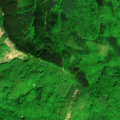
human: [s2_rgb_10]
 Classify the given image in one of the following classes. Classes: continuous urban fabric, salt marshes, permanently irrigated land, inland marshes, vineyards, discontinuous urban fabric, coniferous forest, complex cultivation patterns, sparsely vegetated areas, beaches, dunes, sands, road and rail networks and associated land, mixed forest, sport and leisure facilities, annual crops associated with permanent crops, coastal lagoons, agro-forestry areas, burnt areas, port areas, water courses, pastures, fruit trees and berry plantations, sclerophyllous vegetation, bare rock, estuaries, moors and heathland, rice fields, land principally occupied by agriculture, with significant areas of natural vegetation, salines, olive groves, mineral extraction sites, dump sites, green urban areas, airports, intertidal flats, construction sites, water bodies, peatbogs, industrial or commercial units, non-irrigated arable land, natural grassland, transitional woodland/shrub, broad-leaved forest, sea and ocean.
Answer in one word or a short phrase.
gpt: land principally occupied by agriculture, with significant areas of natural vegetation, broad-leaved forest, coniferous forest